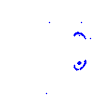
Particle: kaon